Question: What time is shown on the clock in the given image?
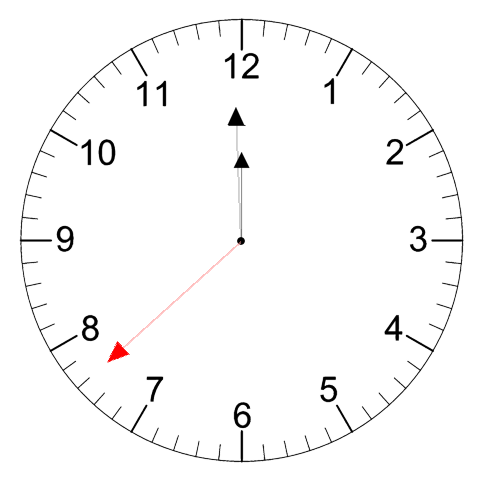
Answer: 11:59:38